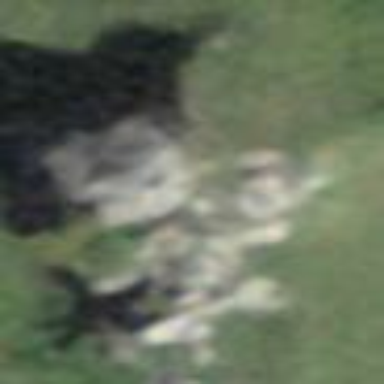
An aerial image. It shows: View of natural rock.